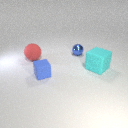
small blue rubber cube to the right of large red rubber sphere